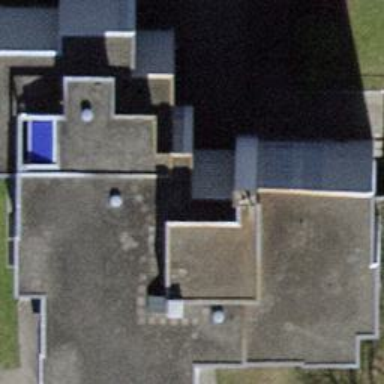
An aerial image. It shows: Apartment building with flat roof.